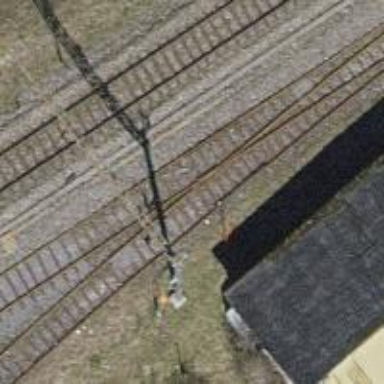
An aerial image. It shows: Catenary mast for power lines.